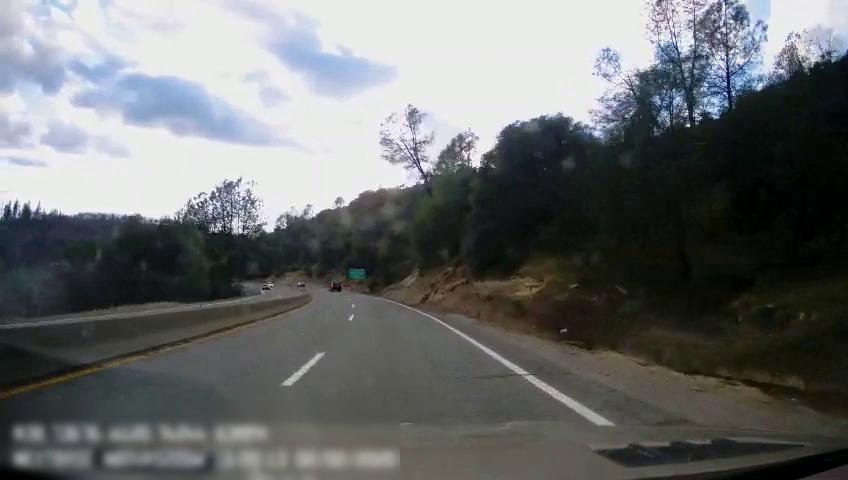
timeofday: Day
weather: Sunny
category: Drivable Space
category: Drivable Space
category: Vehicles | SUV
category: Lanes | Opposite Lane
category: Lanes | Alternate Lane
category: Lanes | Current Lane
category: Lanes | Alternate Lane
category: Traffic | Signs